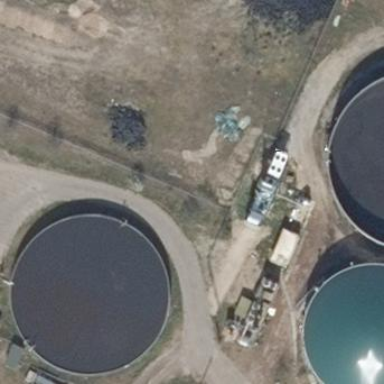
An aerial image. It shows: Farm auxiliary building with storage tank.